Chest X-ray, PA view. Patient: 27 years old, sex F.
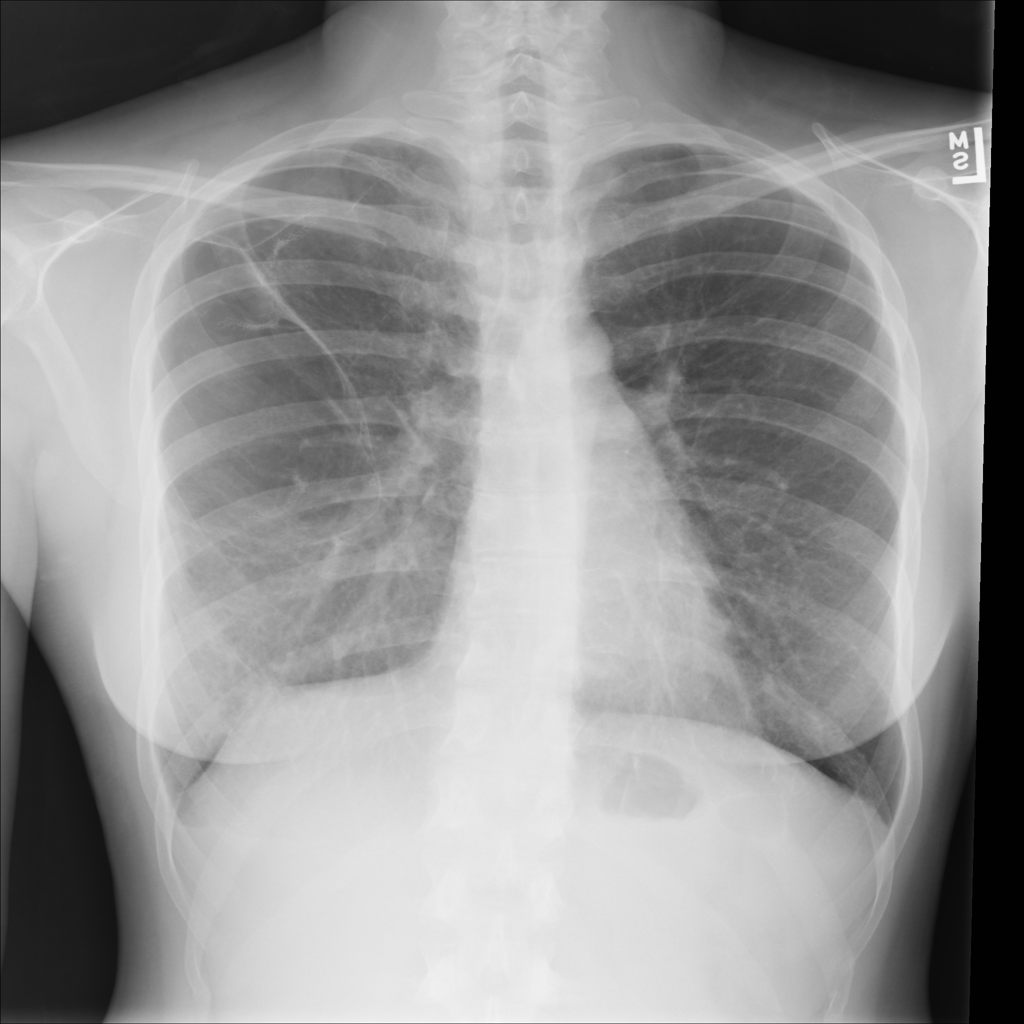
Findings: No Finding